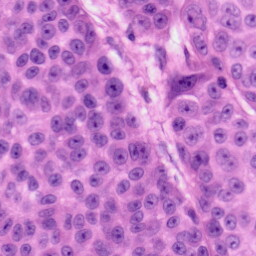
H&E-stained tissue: Skin